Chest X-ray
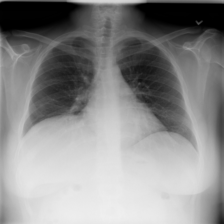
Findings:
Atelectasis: positive
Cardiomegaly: negative
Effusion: negative
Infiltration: negative
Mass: negative
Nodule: negative
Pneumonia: negative
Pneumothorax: negative
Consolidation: negative
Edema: negative
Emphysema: negative
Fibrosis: negative
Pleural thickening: negative
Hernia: negative